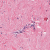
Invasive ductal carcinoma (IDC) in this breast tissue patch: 0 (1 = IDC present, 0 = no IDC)